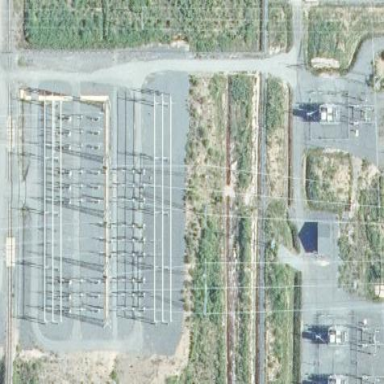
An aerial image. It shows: Fenced transmission substation.